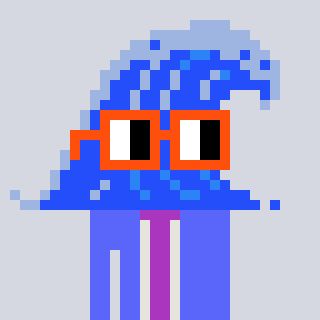
a pixel art character with square orange glasses, a wave-shaped head and a purple-colored body on a cool background